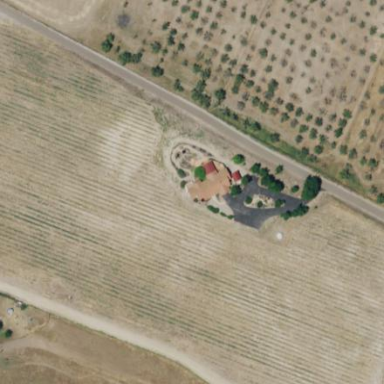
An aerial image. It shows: Vineyard with grape crops.